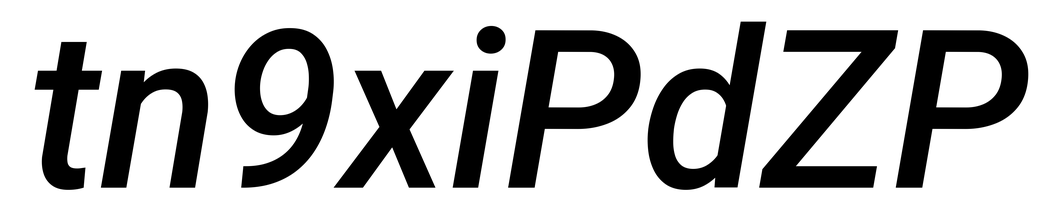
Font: Roboto-Italic_Medium_Italic